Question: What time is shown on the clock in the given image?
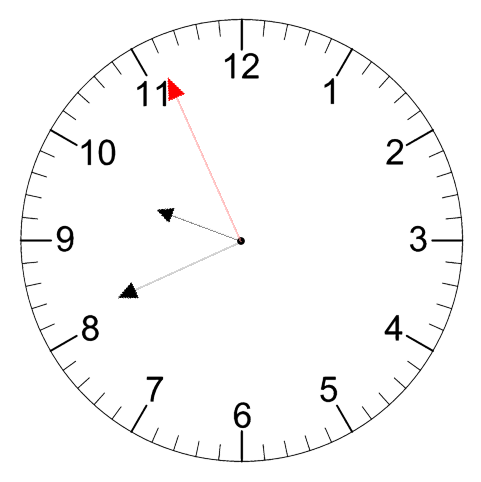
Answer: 09:40:56